Field crop: maize
Growth stage: 2
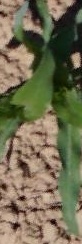
Species: maize